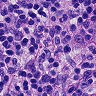
Metastatic tissue present: no